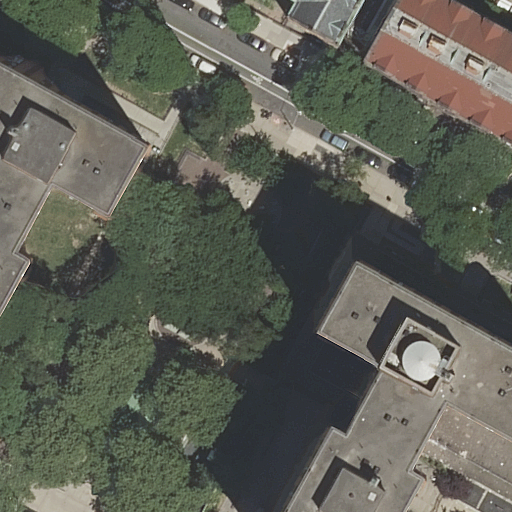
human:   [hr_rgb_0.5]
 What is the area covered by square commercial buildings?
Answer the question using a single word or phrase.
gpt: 0m2

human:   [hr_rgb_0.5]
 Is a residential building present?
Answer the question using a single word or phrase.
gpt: yes

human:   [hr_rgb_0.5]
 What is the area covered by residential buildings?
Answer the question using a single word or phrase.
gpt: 3322m2

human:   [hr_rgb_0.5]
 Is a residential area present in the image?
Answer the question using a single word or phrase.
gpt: yes

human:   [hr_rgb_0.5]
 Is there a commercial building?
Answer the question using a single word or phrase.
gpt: no

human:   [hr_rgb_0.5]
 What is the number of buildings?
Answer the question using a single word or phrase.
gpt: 5

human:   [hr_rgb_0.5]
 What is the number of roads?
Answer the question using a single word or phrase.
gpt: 1

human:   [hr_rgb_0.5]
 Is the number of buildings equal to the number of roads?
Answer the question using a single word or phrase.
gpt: no

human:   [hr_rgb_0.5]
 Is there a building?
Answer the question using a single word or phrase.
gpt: yes

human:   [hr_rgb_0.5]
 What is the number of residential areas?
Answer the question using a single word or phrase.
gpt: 1

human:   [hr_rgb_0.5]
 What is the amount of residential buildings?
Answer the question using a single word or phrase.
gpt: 5

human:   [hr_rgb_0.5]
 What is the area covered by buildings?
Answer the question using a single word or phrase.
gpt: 3322m2

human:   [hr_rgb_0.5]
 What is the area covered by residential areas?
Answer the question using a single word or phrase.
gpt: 186m2

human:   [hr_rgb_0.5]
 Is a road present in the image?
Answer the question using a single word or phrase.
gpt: yes

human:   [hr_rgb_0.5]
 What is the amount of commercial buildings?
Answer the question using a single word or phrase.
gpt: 0

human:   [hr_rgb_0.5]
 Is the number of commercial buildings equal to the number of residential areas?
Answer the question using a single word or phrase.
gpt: no

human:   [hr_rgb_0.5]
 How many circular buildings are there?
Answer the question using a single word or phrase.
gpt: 0

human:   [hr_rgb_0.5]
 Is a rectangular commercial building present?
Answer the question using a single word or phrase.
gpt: no

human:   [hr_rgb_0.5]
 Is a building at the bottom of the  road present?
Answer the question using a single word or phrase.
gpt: yes

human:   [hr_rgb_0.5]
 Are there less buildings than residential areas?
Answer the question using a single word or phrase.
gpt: no

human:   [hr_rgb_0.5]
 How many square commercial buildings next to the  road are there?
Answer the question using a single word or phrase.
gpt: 0

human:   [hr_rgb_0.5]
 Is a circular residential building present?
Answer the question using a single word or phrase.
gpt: no

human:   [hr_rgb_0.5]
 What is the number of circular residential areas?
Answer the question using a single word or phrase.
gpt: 0

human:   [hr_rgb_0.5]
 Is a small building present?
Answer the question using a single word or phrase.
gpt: yes

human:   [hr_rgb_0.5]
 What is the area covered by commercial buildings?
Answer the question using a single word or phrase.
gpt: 0m2

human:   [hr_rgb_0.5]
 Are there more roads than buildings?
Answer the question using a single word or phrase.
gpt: no

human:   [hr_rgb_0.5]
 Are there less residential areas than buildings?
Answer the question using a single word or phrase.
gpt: yes

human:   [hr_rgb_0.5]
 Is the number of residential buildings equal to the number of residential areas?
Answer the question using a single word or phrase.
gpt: no

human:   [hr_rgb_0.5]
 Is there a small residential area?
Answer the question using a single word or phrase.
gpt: no

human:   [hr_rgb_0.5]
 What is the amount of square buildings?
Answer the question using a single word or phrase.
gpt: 0

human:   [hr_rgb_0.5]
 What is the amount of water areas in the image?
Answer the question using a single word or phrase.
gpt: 0

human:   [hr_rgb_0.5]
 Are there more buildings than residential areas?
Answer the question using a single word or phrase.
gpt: yes

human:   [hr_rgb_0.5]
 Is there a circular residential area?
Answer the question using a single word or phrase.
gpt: no

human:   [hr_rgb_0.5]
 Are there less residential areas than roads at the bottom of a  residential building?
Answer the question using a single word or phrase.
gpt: no

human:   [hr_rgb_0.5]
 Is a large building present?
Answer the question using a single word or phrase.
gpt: yes

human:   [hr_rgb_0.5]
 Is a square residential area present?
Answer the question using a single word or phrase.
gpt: no

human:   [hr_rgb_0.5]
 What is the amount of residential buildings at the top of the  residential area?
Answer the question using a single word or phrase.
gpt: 0

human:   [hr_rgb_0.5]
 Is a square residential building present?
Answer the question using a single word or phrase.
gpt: no

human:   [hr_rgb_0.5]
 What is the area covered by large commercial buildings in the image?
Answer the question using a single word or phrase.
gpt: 0m2

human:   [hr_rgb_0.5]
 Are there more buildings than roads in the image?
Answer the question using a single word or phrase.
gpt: yes

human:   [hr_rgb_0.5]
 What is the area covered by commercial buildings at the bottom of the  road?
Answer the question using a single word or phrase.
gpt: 0m2

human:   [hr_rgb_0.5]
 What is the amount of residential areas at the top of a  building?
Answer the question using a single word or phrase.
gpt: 1

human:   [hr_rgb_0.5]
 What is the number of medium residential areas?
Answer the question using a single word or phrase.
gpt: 1

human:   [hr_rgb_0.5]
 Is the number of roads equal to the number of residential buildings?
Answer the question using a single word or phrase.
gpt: no

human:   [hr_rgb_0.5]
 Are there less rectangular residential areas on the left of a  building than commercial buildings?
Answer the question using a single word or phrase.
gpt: no

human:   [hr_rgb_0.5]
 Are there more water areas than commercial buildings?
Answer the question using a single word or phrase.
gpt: no

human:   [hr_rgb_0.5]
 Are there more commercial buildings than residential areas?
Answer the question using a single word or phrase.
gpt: no

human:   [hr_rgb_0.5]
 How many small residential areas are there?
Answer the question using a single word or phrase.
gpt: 0

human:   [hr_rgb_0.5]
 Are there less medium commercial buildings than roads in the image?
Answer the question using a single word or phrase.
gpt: yes

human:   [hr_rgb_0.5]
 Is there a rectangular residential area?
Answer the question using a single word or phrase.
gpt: yes

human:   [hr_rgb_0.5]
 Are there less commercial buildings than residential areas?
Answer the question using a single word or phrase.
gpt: yes

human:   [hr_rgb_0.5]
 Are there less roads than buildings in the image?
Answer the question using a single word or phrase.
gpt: yes

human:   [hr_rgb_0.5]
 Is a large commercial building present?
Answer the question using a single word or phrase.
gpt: no

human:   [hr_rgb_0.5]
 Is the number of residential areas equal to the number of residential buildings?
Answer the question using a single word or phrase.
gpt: no

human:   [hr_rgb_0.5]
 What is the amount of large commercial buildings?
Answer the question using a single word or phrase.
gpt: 0

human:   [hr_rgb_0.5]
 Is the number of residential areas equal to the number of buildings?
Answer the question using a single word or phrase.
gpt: no

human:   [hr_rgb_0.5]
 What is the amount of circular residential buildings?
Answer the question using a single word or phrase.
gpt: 0

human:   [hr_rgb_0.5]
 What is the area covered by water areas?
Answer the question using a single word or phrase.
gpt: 0m2

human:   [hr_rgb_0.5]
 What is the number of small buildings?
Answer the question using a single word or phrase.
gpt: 1

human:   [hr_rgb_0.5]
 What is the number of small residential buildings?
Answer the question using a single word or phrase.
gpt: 1

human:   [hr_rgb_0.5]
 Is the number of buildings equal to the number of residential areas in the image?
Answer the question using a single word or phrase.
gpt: no

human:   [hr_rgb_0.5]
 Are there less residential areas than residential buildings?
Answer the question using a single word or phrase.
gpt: yes

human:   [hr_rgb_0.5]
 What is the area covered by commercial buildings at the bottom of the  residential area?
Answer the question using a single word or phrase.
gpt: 0m2

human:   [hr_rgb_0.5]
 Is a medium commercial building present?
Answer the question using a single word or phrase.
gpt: no